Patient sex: M
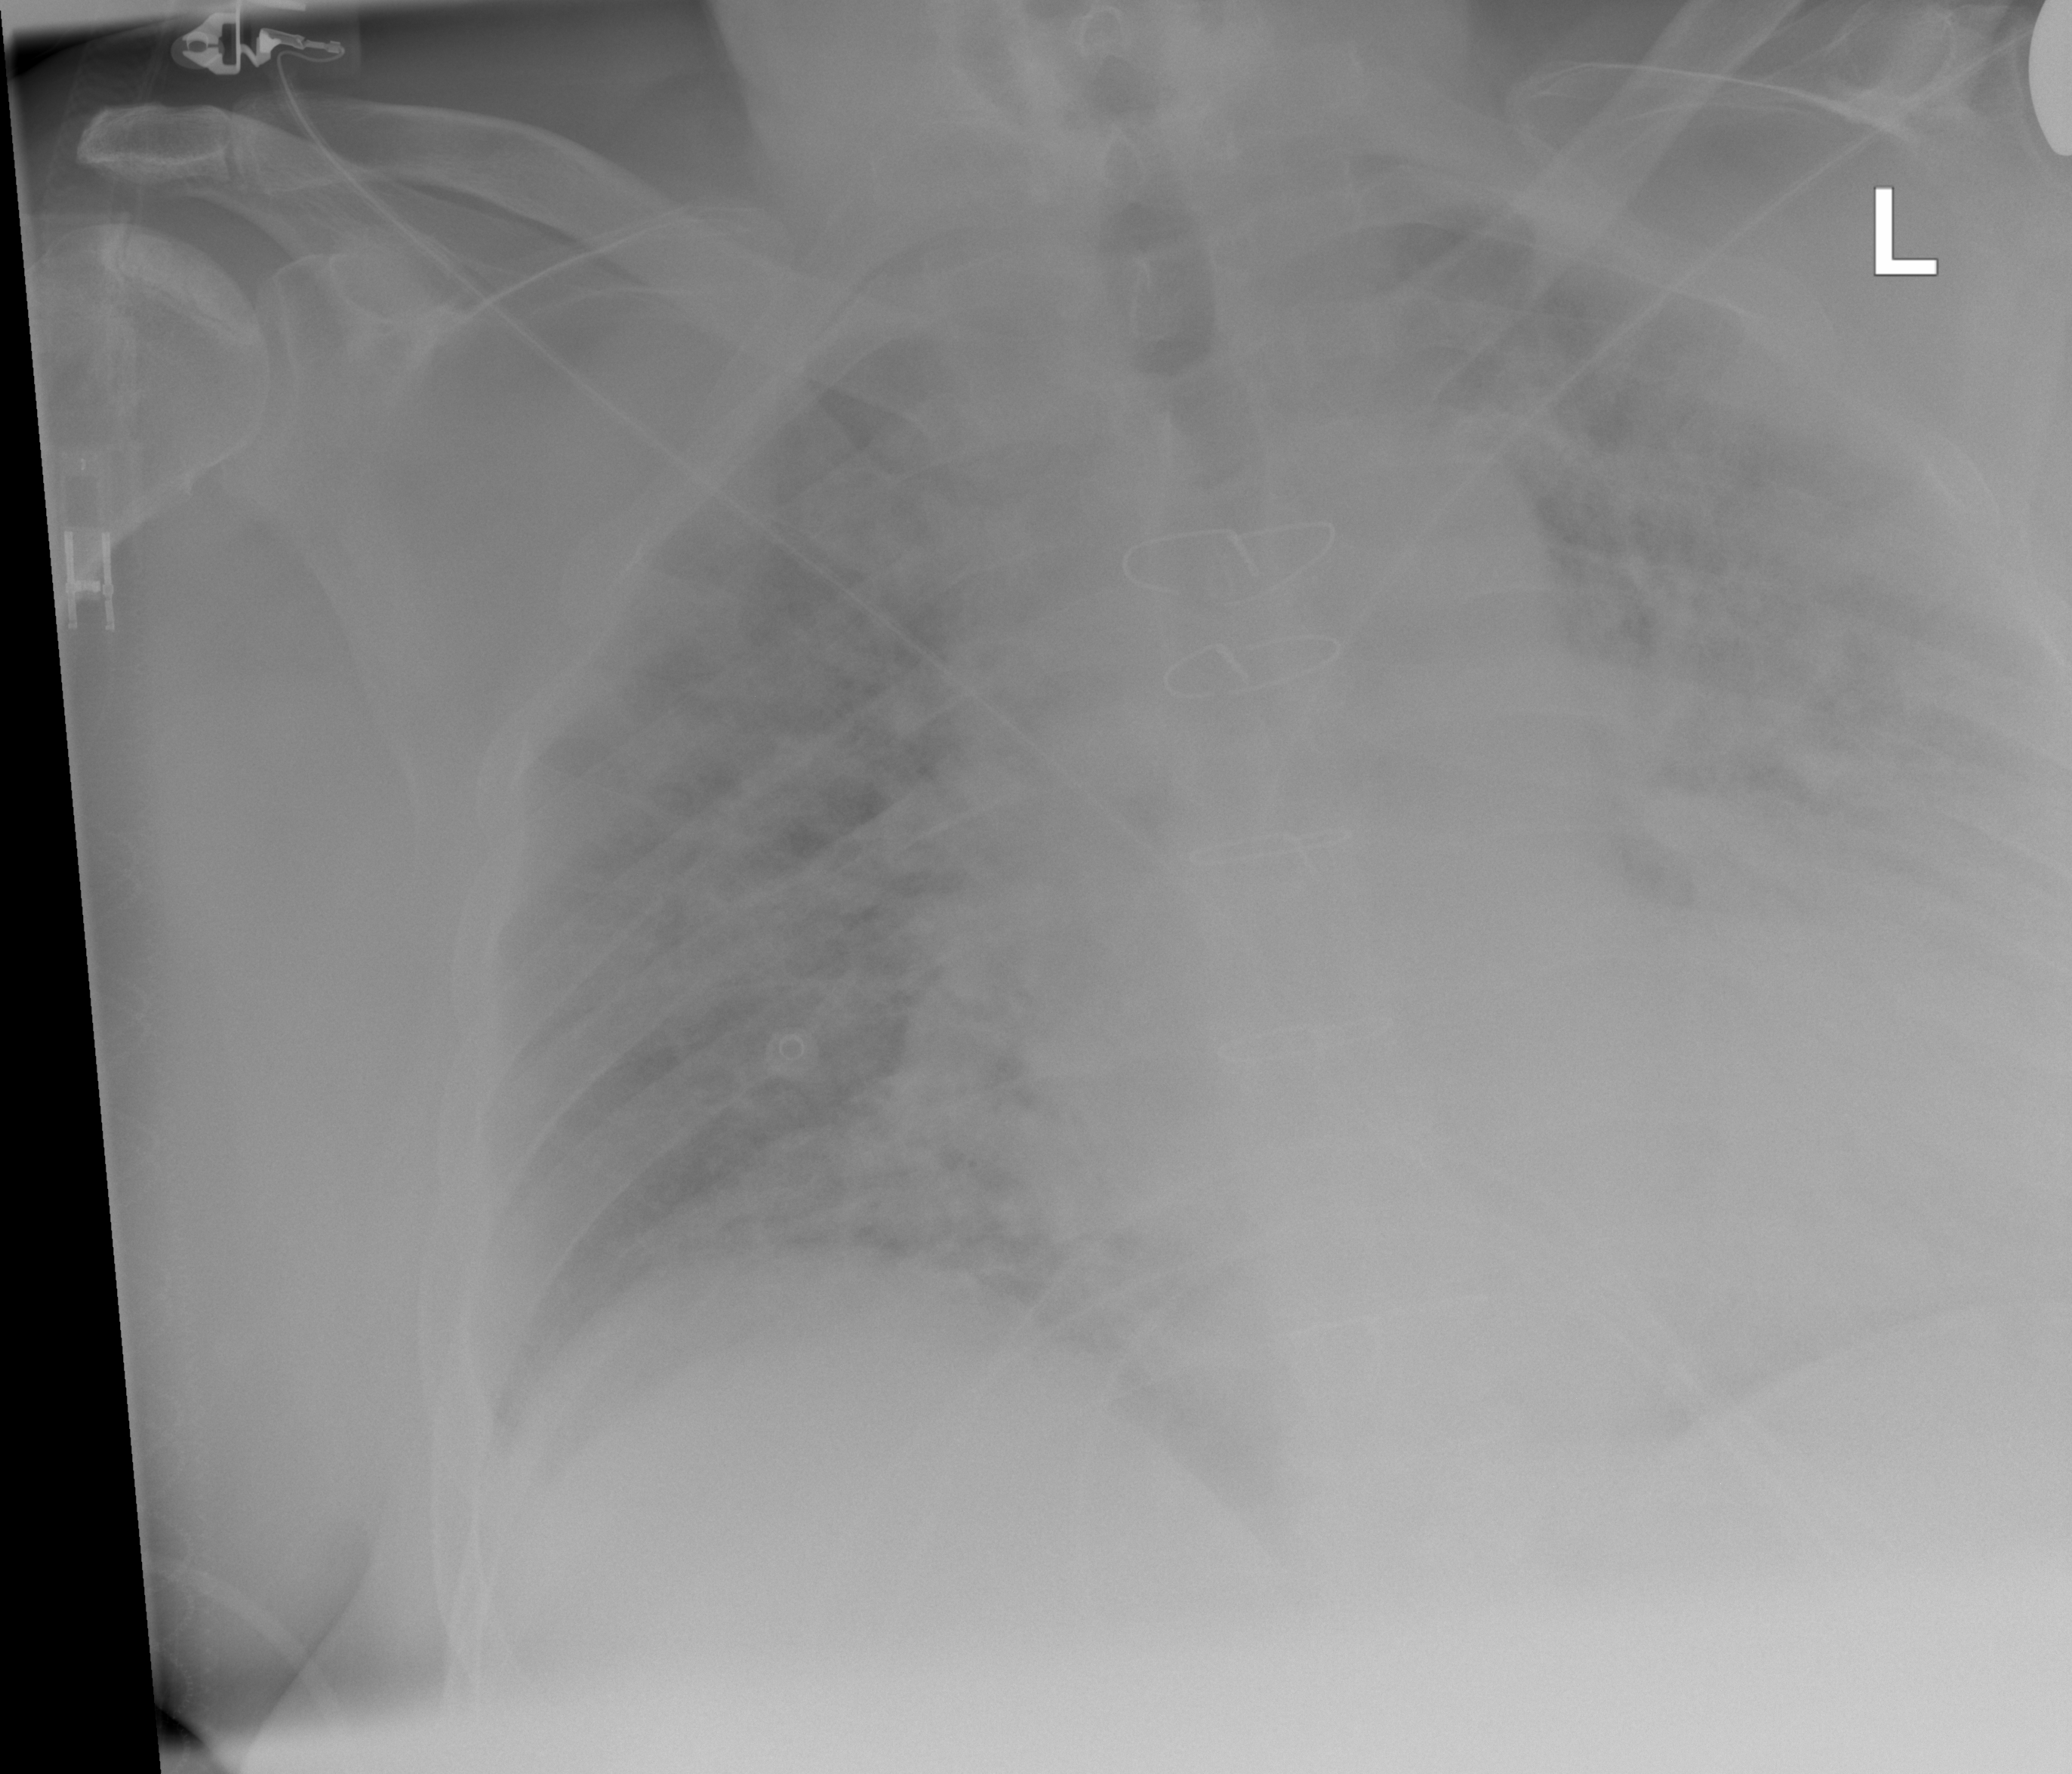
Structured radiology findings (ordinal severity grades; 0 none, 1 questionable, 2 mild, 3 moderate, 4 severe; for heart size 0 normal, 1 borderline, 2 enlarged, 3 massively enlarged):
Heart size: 1
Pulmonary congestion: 0
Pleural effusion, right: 2
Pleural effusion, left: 2
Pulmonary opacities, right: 3
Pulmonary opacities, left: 4
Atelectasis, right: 2
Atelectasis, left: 2